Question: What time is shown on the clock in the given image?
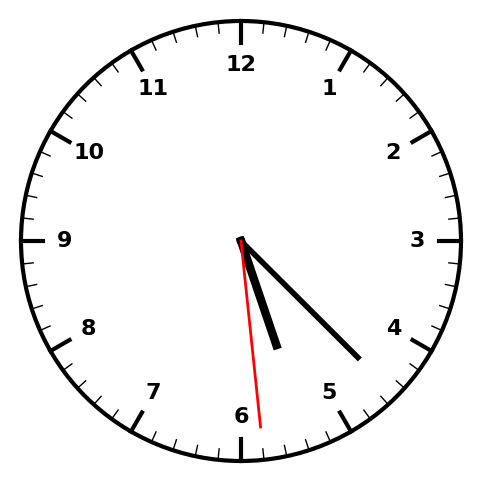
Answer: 05:22:29